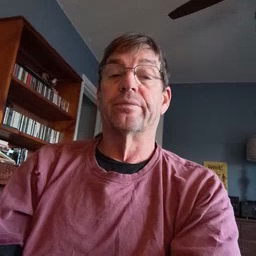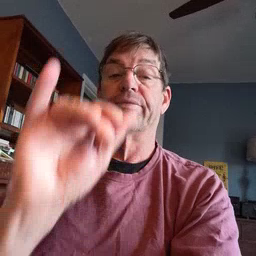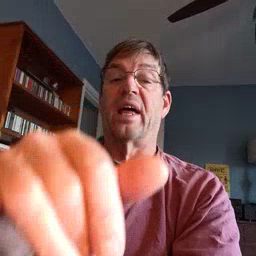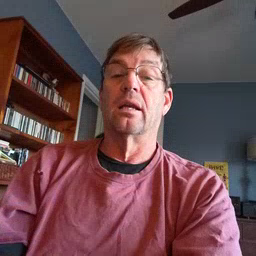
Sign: that